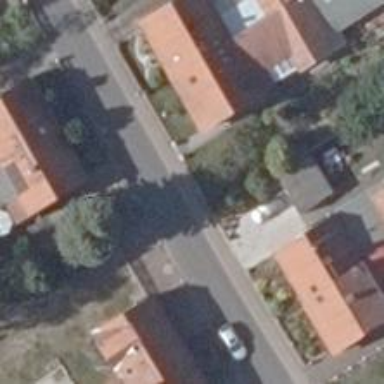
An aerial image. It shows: Residential road with asphalt surface and sidewalk on the left.